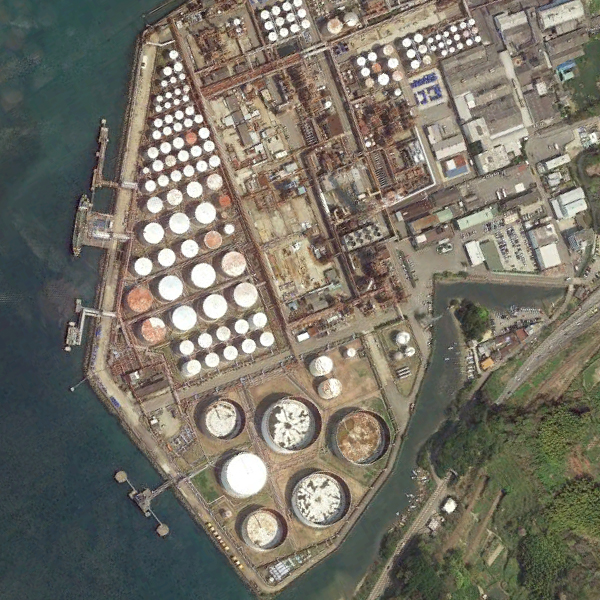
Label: StorageTanks